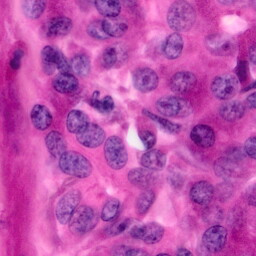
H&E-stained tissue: Pancreatic